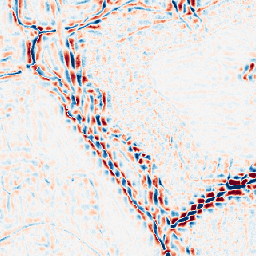
Category: wavelet
Decomposition family: wavelet_dwt
Decomposition parameters: wavelet: coif2
level: 3
Upsampling method: nearest
Upsampling parameters: scale: 4
Upsampling scale: 4